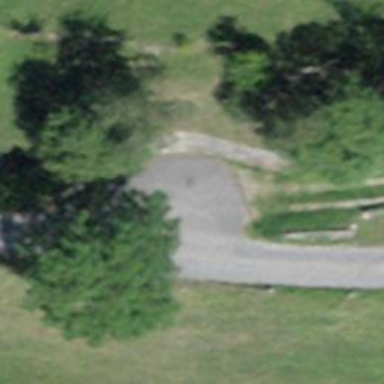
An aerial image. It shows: Turning circle on the road.